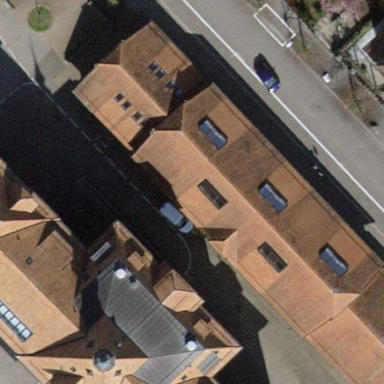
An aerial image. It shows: School building.